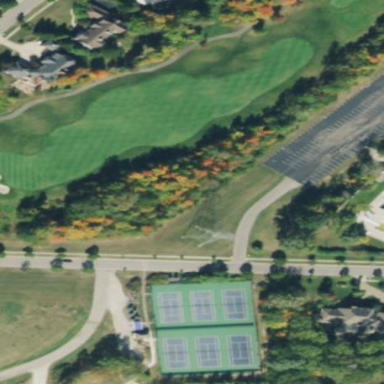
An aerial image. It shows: Grassy area designated as golf fairway.